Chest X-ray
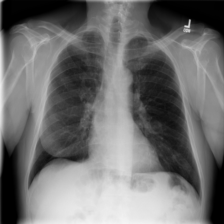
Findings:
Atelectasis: negative
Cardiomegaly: negative
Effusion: negative
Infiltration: negative
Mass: negative
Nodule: negative
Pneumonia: negative
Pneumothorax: negative
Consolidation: negative
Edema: negative
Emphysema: negative
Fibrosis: negative
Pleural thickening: negative
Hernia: negative